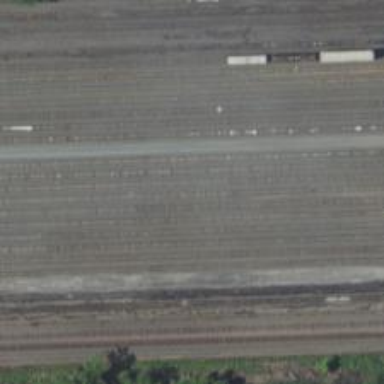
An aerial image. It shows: Abandoned railway siding.